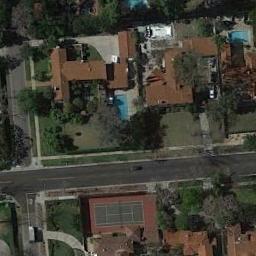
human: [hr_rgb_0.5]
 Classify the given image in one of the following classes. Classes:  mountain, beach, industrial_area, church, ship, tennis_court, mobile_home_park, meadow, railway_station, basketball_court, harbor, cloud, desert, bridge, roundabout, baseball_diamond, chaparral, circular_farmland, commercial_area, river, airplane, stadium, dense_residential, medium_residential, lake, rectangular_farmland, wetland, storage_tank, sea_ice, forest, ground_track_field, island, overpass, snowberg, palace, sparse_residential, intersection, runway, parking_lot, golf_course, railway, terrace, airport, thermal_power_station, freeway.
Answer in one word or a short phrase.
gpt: tennis_court